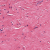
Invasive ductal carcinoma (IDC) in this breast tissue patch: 0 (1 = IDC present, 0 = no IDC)